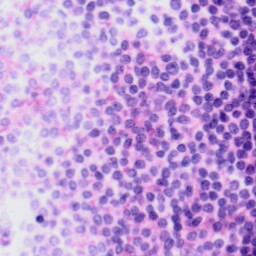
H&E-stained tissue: Tonsil